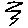
Label: zigzag